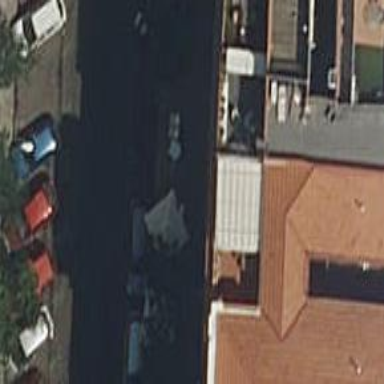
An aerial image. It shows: Cafe.